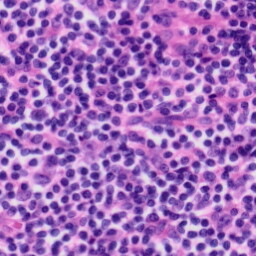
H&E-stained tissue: Tonsil